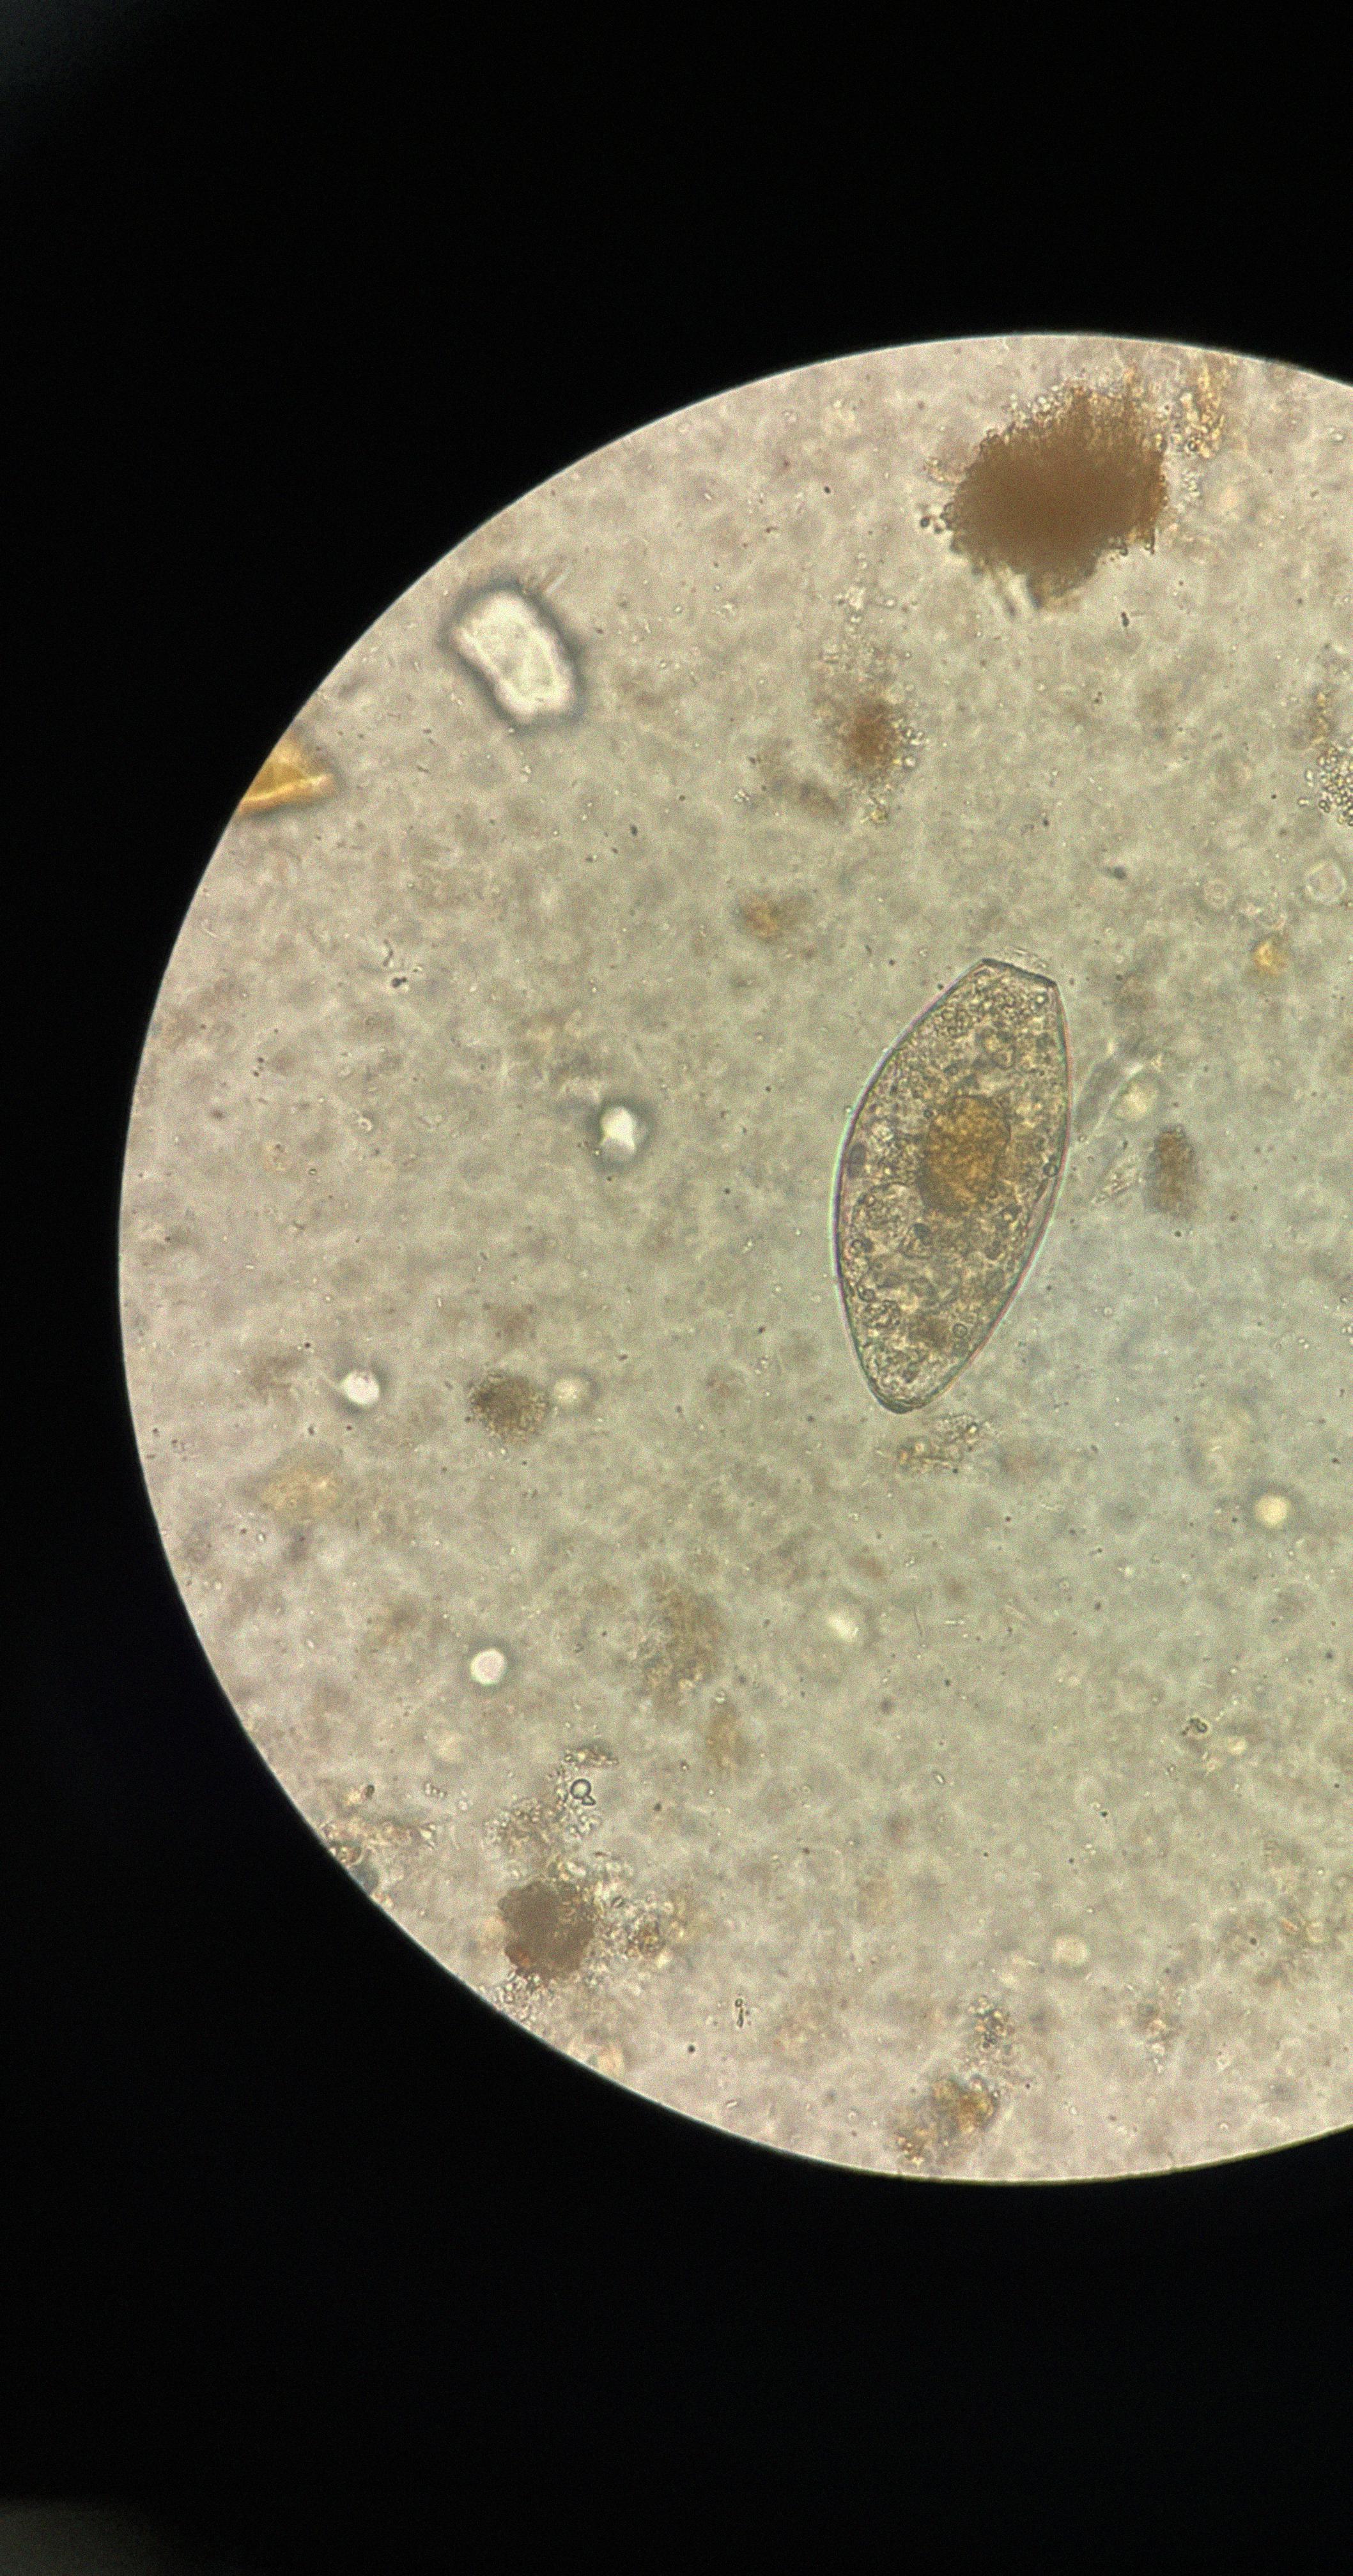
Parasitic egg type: Fasciolopsis buski